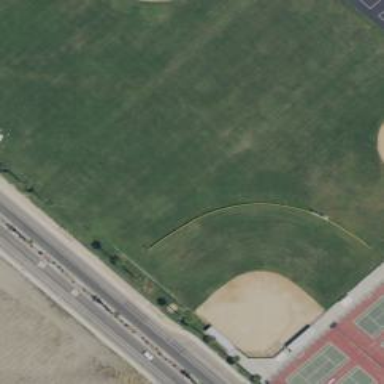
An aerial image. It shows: Baseball pitch for leisure and sports activities.